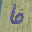
Label: 6